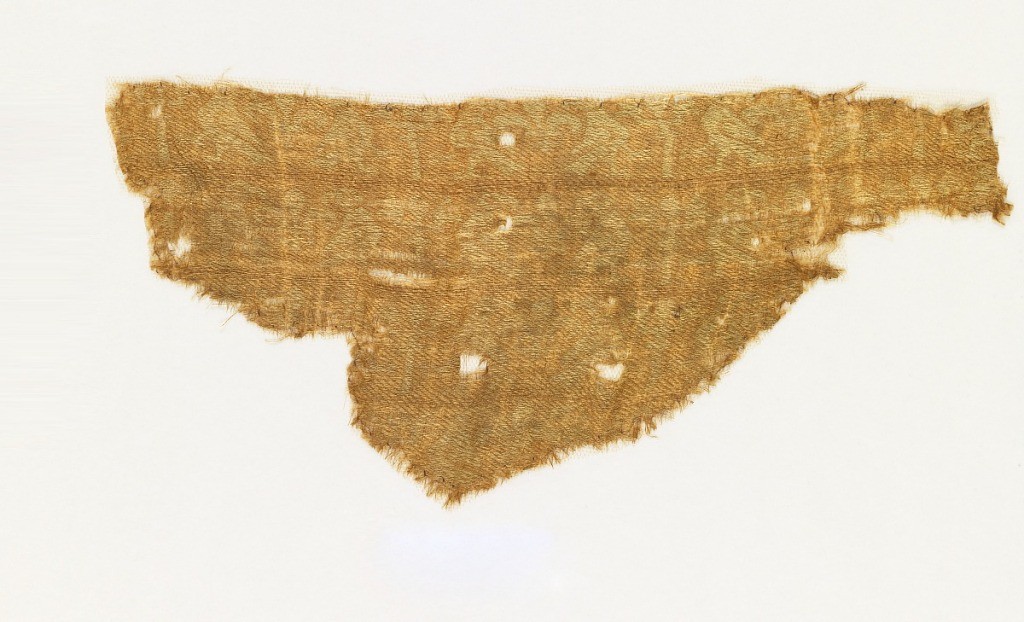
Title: Fragment
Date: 13th century
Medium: silk Technique: 3/1 twill with complementary wefts
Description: Paired small birds flanking a tree with fleur de lis. In gold on tan ground